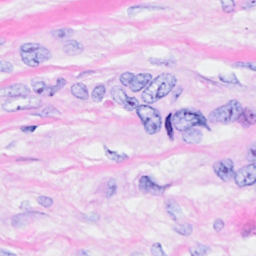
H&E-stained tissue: Breast